Question: I'm writing an Angular 6 + Express.JS app and now I stuck with the following problem: when there are some multiple requests made at the same time, sometimes (especially when there are more than 4 requests) all of them response with 404 or even get cancelled. Is there any problem with the way I handle requests in Express or I should add some tweaks for concurrent requests?
Requests:
'''
let requests = [];
files.forEach((file) => {
if (file.type.toLowerCase().includes('zip')) {
requests.push(this.imagesService.uploadArchive(file).pipe(first()));
} else {
requests.push(this.imagesService.saveImage(file).pipe(first()));
}
});
forkJoin(requests).subscribe(
(res) => res.forEach(response => {
this.onSave.emit(response);
}),
(error) => {
console.error(error);
},
() => {
this.close.emit();
}
);
'''
Express handling routes:
'''
router.post('/images',
formidable({
encoding: 'utf-8',
uploadDir: path.resolve(__dirname, '..', '..', 'uploads'),
multiples: true,
keepExtensions: true
}),
(req, res, next) => {
const image = req.fields;
const data = req.files;
image.path = data.image.path;
const file = fs.createReadStream(image.path);
saveImage(image).then(
result => {
if (result) {
res.status(200).send(result);
} else {
console.error("Cannot save image");
res.status(400).send("Cannot save image");
}
}).catch(e => console.error(e.stack));
});
'''
Responses:

# UPDATE
'''
router.post('/archives',
formidable({
encoding: 'utf-8',
uploadDir: path.resolve(__dirname, '..', '..', 'uploads'),
multiples: true,
keepExtensions: true
}),
(req, res, next) => {
const data = req.files;
let promises = [];
fs.readFile(data.archive.path, async (err, archive) => {
if (err) throw err;
await extractImagesFromZip(archive, data.archive.path).then((images) =>
images.forEach((image) => {
promises.push(
saveImage(image).then(
result => {
if (result) {
result.path = result.path.split('/').pop();
return result;
} else {
console.error("Cannot save image " + image.name);
fs.unlink(image.path, () => {});
}
}).catch(e => {
fs.unlink(image.path, () => {});
console.error(e.stack)
})
);
})
);
Promise.all(promises)
.then((result) => {
if (result.length > 0) {
res.status(200).send(result)
} else {
res.status(400).send("None images were saved")
}
}).catch((error) => {
console.log(error.stack);
res.status(400).send("None images were saved")
});
});
}
);
export const extractImagesFromZip = (file, link) => {
let promises = [];
var zip = new JSZip();
return zip.loadAsync(file)
.then((archive) => {
Object.values(archive.files).filter(
f =>
['.jpg', '.jpeg', '.png'].some((suffix) => f.name.toLowerCase().endsWith(suffix))
&& ![...f.name.toLowerCase().split('/')].pop().startsWith('.')
&& !f.dir
).forEach(f => promises.push(zip.file(f.name).async('nodebuffer').then((content) => {
const ext = f.name.split('.').pop().toLowerCase();
var dest = path.resolve(__dirname, '..', '..') + '/uploads/upload_'
+ crypto.randomBytes(Math.ceil(1322)).toString('hex').slice(0, 32).toLowerCase()
+ '.' + ext;
return new Promise((res, rej) => {
fs.writeFile(dest, content, (err) => {
if (err) rej(err);
res(new Promise((resolve, reject) => {
fs.readFile(dest, (erro, data) => {
if (erro) reject(erro);
if (data) resolve({
name: f.name,
type: 'image/' + (ext === 'jpg' ? 'jpeg' : ext),
path: dest
});
});
}));
});
});
})));
fs.unlink(link, () => {});
return Promise.all(promises);
});
}
export const saveImage = (image) => {
return database.raw(
"INSERT INTO images (name, type, path) " +
"VALUES (?, ?, ?) " +
"RETURNING name, type, path, id",
[image.name, image.type, image.path]
).then(data => data.rows[0]).catch(e => console.error(e.stack));
};
'''
# UPDATE 2
Everything works fine if user and server are on 'localhost' (regardless server running with 'nginx' or without it), but problem appears when server is remote
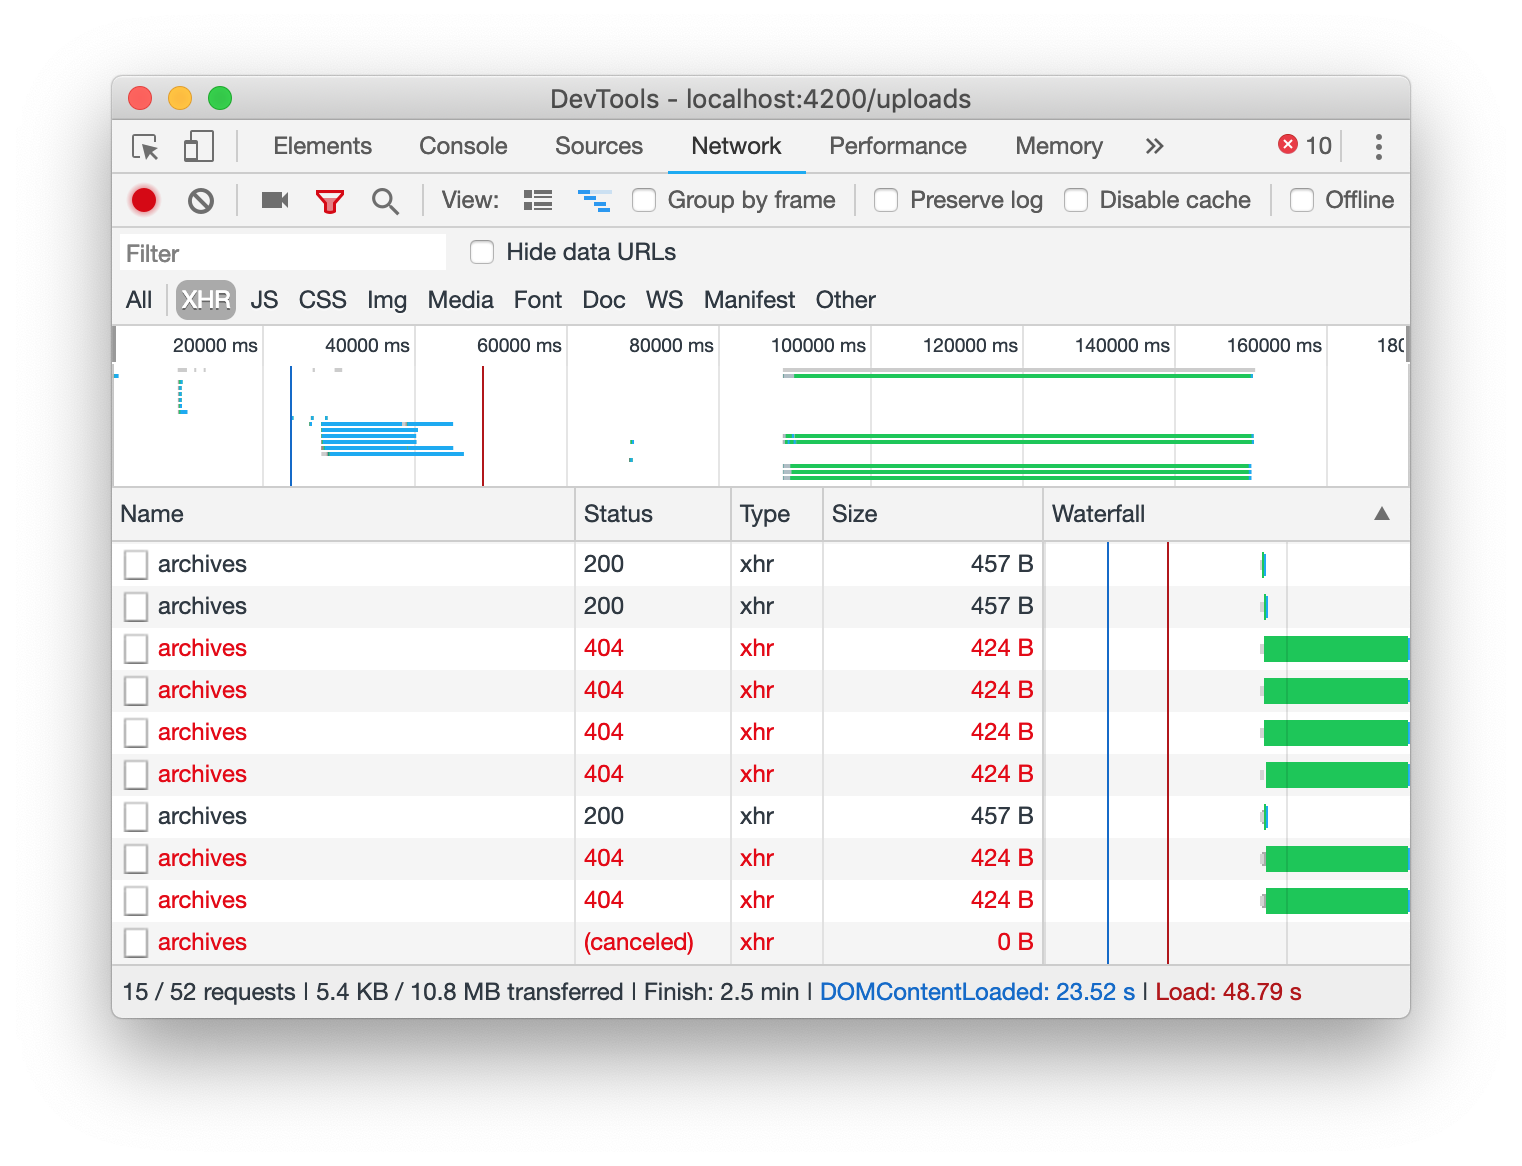
Answer: Such code worked
'''
public async uploadFiles(files: File[]) {
of(files)
.pipe(
concatMap(files =>
files.map(file => {
return this.imagesService
.saveImage(file)
.pipe(
map(),
catchError((error, caught) => {
console.error(error);
return empty();
})
);
})
),
concatAll(),
toArray(),
map(res => console.log)
)
.subscribe();
}
'''